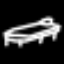
Label: bed